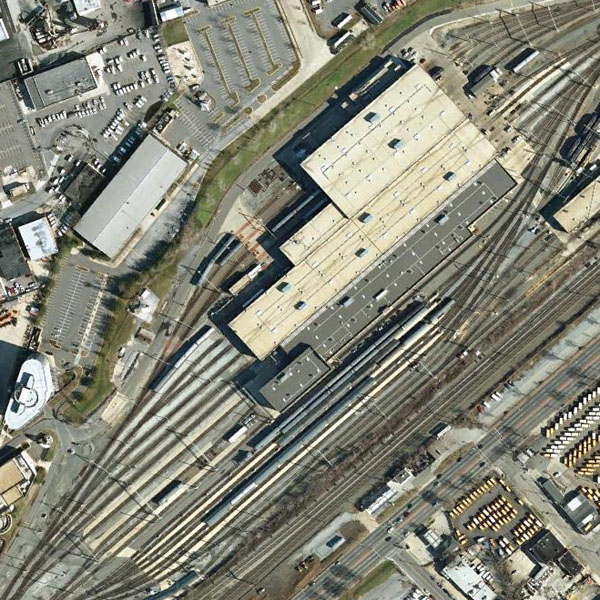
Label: railwayStation